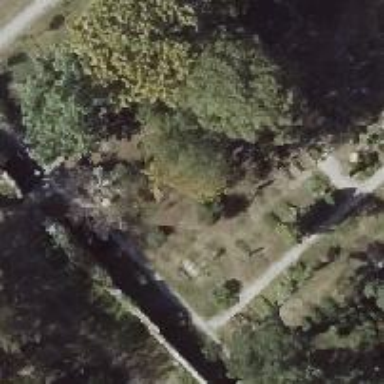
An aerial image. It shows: Historic tomb in the cemetery.